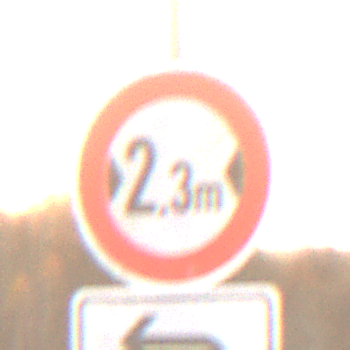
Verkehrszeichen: TatsaechlicheBreite2Komma3
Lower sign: RichtungsangabeDurchPfeile2
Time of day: SunriseSunset
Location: Outdoor (Nature)
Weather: PartlyCloudy
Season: NotSpecified
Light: Natural